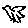
Label: bird